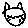
Label: cat